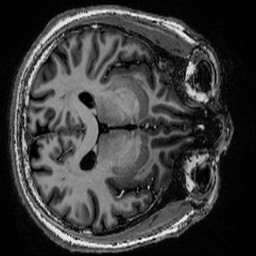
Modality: MP2RAGE
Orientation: axial
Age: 52
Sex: male
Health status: healthy